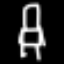
Label: chair